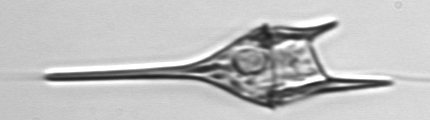
Label: Tripos_lineatus